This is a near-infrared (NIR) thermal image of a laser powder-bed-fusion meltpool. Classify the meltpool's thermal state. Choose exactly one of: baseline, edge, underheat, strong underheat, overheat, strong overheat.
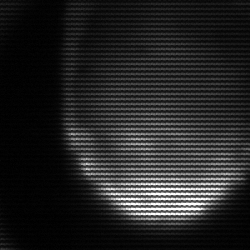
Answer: edge